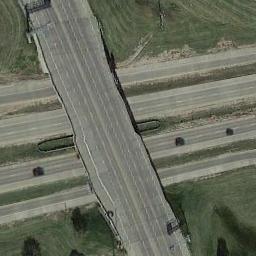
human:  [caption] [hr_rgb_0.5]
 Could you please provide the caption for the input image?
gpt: There are numerous roads of different lengths under the overpass .

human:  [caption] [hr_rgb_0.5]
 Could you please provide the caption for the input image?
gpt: The cross-line overpass is over the roads on the lawn .

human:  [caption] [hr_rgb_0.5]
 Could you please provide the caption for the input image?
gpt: The overpass is next to the grass .

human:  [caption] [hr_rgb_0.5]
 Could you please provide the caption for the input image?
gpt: The perimeter of the overpasses is completely covered by vegetation .

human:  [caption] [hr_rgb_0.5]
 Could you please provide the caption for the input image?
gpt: There are some green lawns beside the overpass .